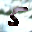
Label: 5